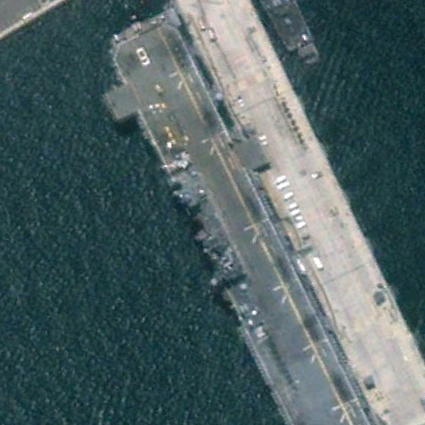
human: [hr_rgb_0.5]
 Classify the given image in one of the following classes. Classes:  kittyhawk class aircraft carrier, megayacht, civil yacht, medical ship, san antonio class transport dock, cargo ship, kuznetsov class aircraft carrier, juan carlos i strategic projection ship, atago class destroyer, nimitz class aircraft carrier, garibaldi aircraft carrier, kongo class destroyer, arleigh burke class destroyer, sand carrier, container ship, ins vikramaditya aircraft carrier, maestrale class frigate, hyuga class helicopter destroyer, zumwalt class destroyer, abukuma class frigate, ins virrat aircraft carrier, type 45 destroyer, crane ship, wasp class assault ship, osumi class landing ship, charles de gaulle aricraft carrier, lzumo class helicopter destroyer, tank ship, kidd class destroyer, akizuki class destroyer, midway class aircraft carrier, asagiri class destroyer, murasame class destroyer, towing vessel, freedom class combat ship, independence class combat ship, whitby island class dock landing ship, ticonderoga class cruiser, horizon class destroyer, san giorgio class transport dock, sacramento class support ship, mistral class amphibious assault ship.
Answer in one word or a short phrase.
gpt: Wasp class assault ship